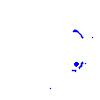
Particle: electron